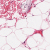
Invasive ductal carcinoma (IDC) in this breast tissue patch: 0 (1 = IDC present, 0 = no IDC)